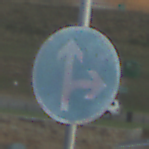
Verkehrszeichen: VorgeschriebeneFahrtrichtungGeradeausOderRechts
Umgebung: Outdoor, RoadRail
Tageszeit: SunriseSunset
Wetter: PartlyCloudy
Licht: Natural
Jahreszeit: NotSpecified
Kontrast: LowContrast